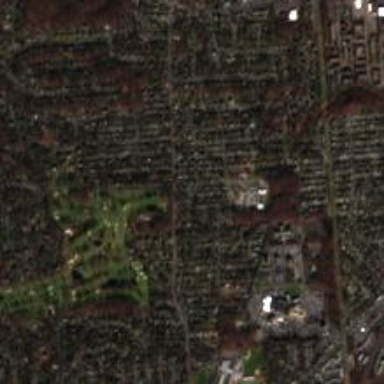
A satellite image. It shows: Golf course.